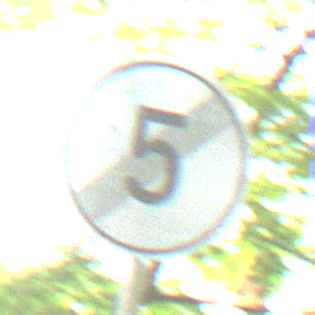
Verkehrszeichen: EndeGeschwindigkeit5
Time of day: MorningAfternoon
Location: Outdoor (RoadRail)
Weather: Clear
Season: NotSpecified
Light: Natural